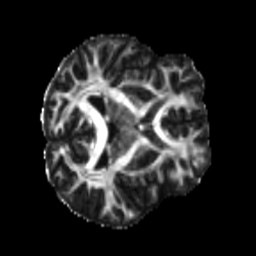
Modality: FA
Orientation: axial
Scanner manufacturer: siemens
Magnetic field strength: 3 T
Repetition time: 4 s
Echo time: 0.0594 s